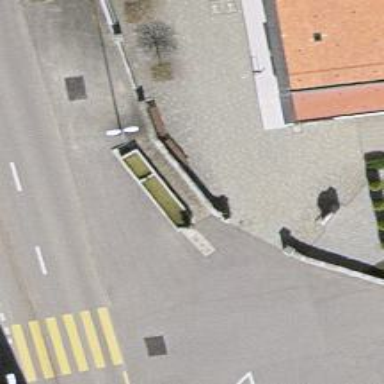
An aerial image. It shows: Beautiful fountain.